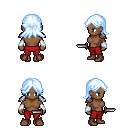
a pixel art fantasy rpg character, female body template, human, dark skin, leather shoulder armor, red pants, white cyan loose hair, white cloth bracers, brown shoes, dagger, four views (front, back, left, right), 2x2 character sprite sheet, small pixel art, hard edges, no anti-aliasing